Field crop: tomato
Growth stage: 1
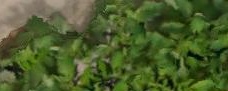
Species: tomato